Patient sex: M
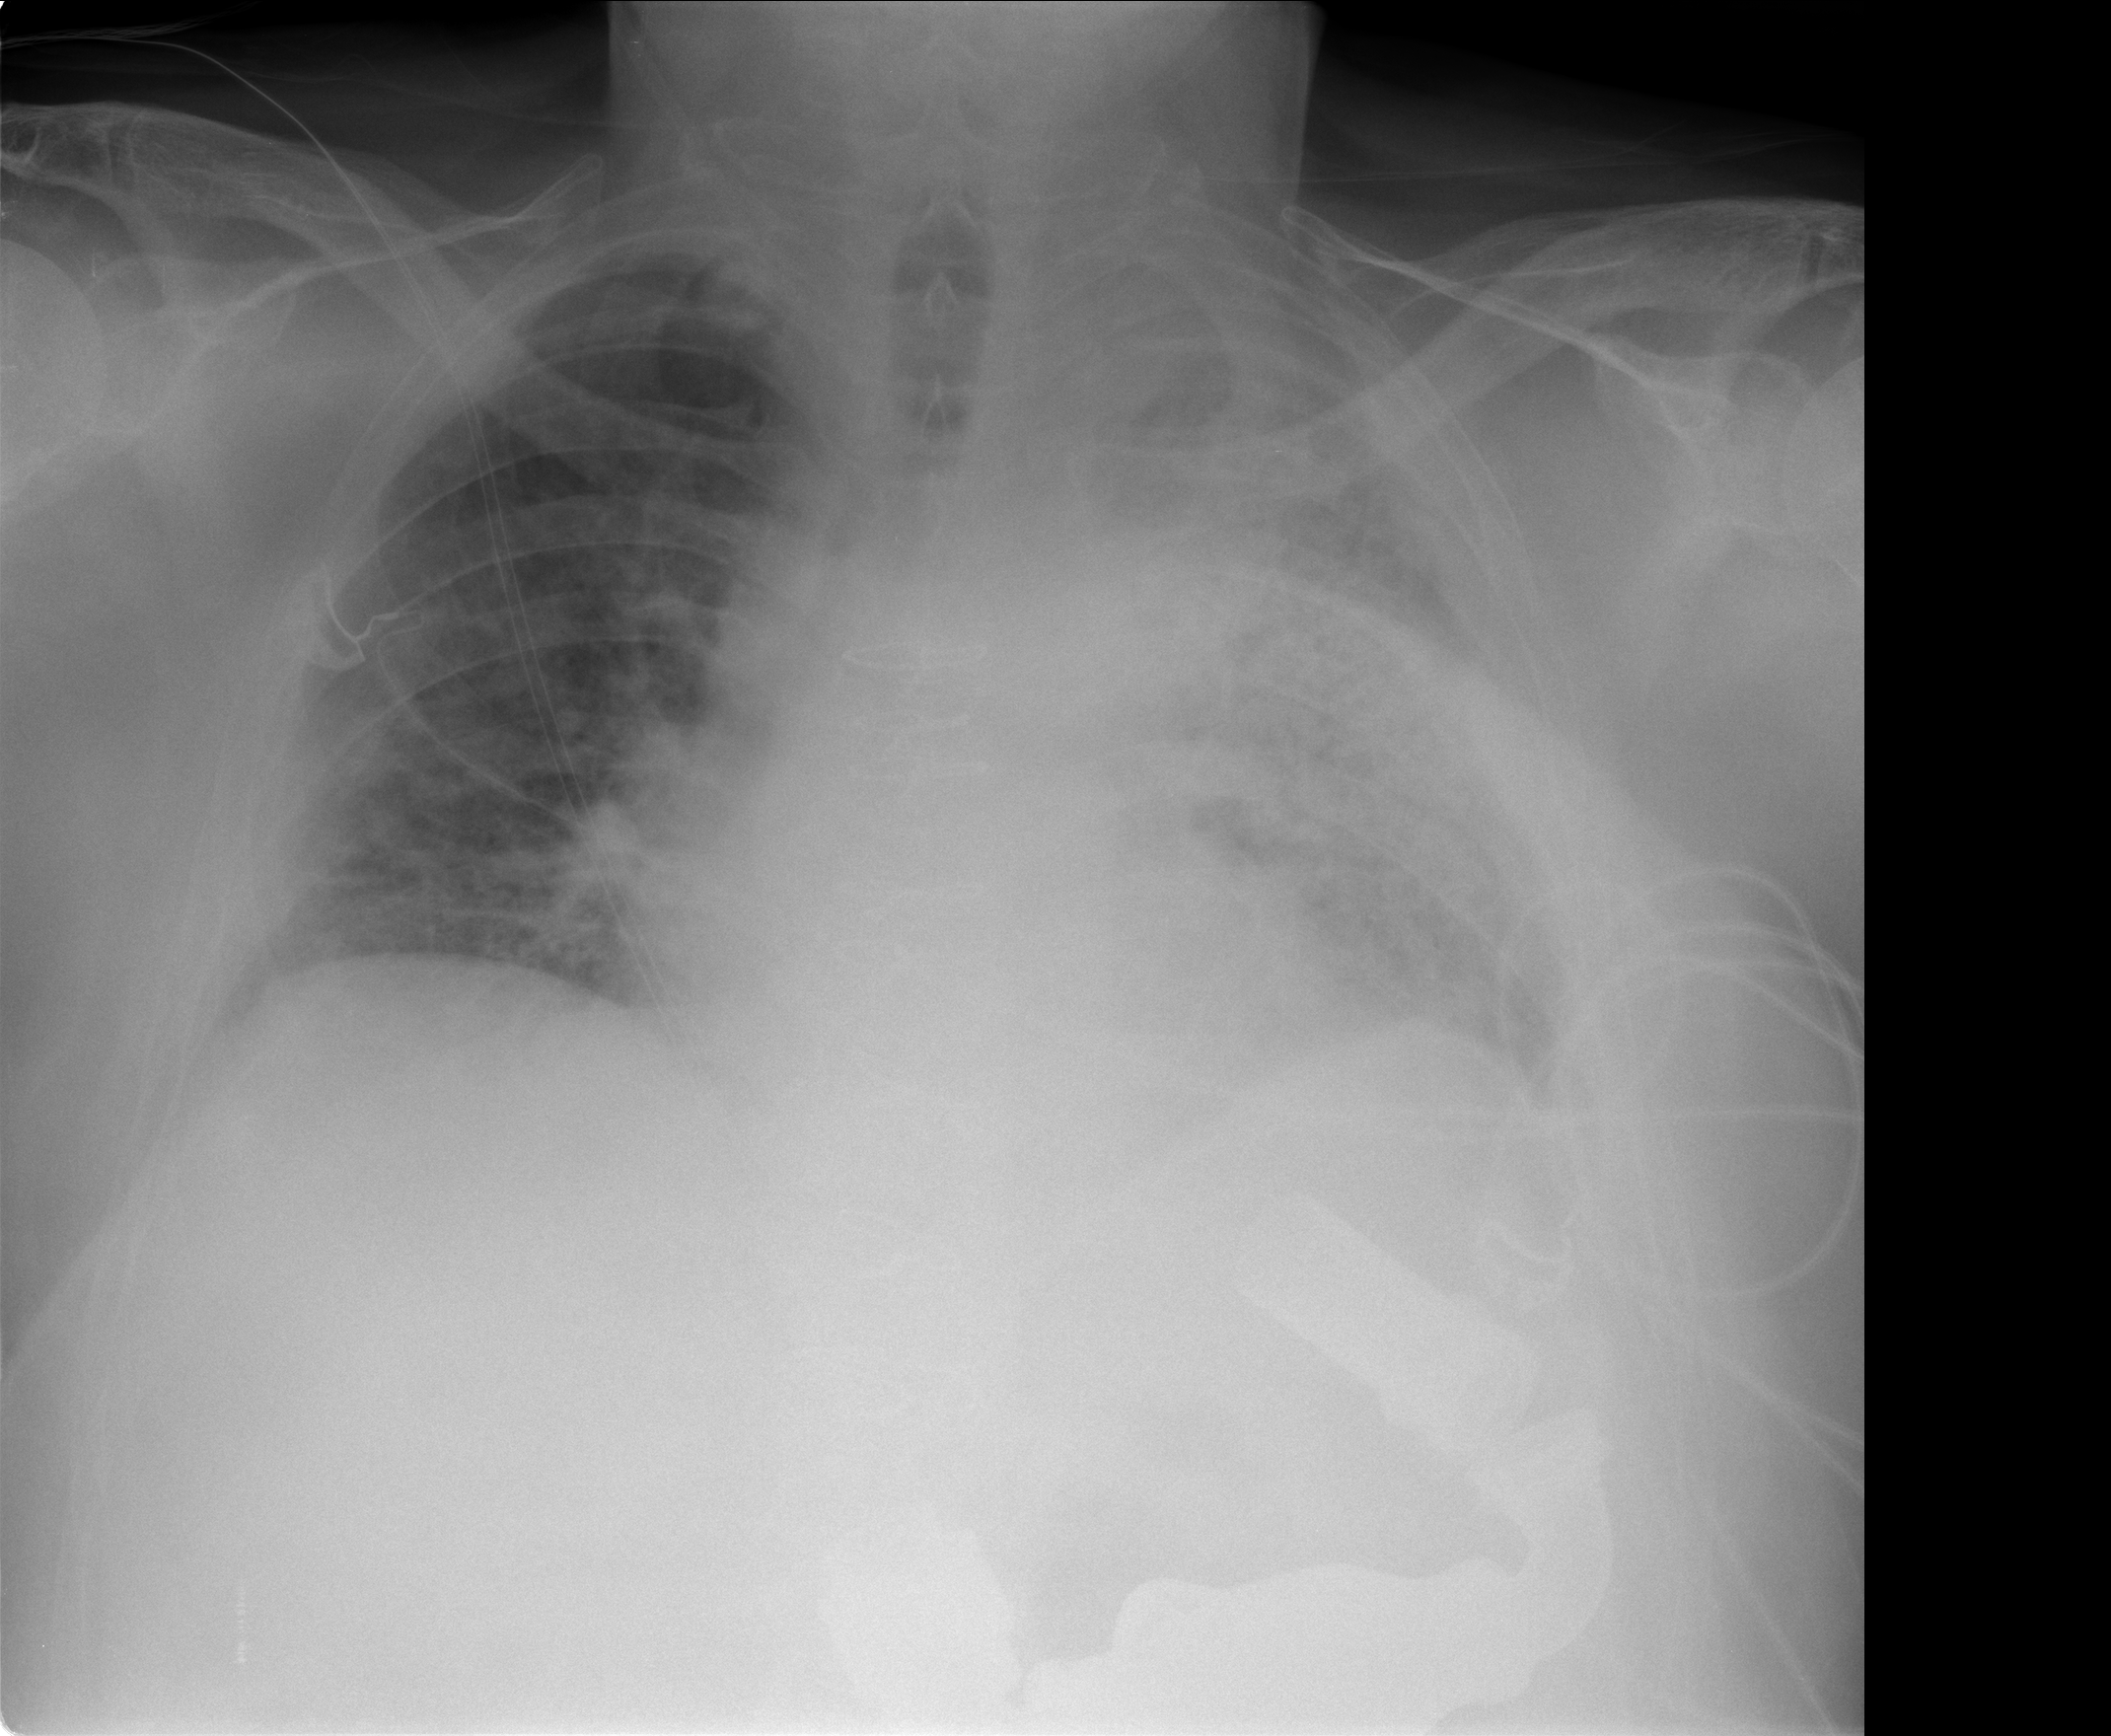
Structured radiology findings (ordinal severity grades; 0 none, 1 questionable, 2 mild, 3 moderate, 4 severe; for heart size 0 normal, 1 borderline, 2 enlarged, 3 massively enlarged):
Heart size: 1
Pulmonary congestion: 2
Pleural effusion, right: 1
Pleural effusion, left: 2
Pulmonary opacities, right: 2
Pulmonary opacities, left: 4
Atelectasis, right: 2
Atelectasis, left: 3